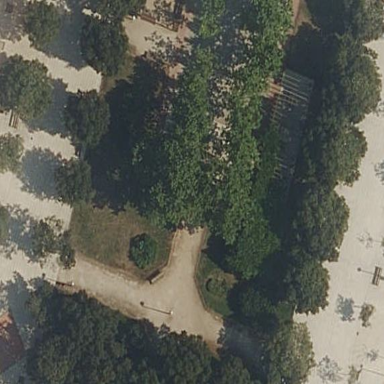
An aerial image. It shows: Park.